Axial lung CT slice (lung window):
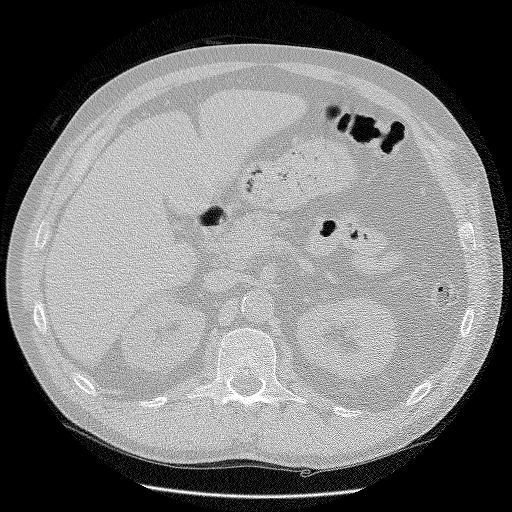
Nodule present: no